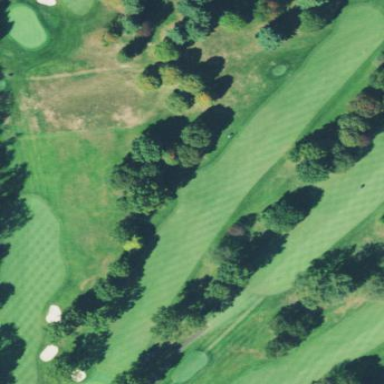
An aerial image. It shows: Grassy area designated as golf fairway.